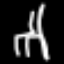
Label: chair